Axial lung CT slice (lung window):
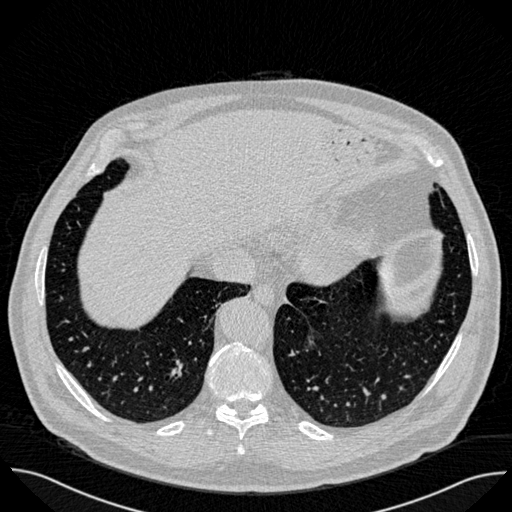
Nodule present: no